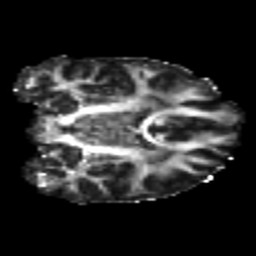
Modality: FA
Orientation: coronal
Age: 20
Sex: female
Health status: healthy
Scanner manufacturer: philips
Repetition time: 7.382 s
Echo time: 0.08599 s